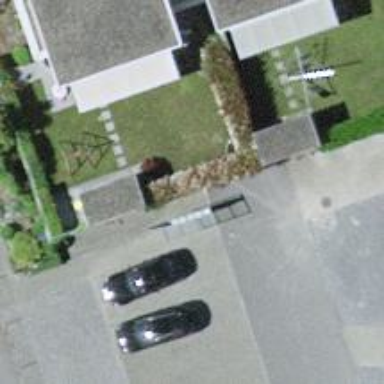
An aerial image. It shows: Parking entrance.